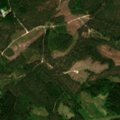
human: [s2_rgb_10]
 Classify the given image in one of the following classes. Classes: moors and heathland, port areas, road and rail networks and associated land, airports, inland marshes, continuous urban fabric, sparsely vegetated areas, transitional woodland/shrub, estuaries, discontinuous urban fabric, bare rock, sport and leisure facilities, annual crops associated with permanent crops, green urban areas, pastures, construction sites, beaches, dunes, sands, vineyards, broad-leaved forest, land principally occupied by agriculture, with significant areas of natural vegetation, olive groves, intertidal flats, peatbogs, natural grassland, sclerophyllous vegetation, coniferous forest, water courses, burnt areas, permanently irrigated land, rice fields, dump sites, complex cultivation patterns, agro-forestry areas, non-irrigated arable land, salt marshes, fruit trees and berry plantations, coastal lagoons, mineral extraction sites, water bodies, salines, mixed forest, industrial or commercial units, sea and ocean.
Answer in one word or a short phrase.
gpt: coniferous forest, mixed forest, transitional woodland/shrub